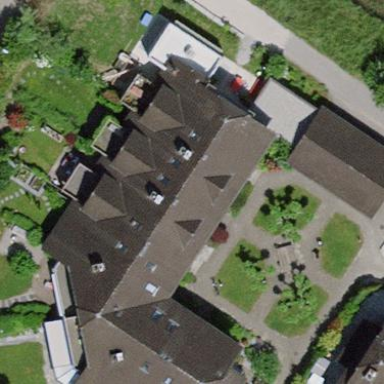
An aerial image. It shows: Terrace building with gabled roof.